【题型】选择题　【知识点】平面几何　【难度】medium
如图，在 \(\triangle ABC\) 中，\(AD \perp BC\)，点 \(D\) 为垂足，为了证明 \(\angle BAC = 90^\circ\)，以下添加的等积式中，正确的有（ ）
\ding{172} \(AD^2 = BD \cdot CD\) \ding{173} \(AB \cdot CD = AC \cdot AD\)•\ding{174} \(AC^2 = BC \cdot CD\) \ding{175} \(AB^2 = AC \cdot BD\)

A. 1个  B. 2个 C. 3个 D. 4个
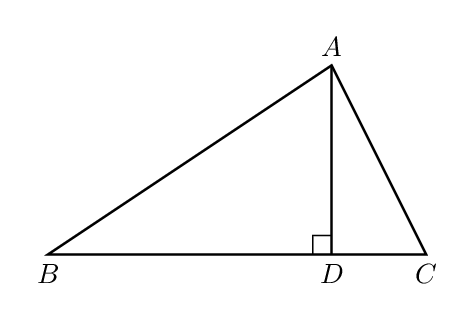
【解答】

【答案】\(\boldsymbol{C}\)
\vspace{1em}
【分析】
\ding{172} 由题意得出 \(\frac{AD}{BD} = \frac{CD}{AD}\)，证明 \(\triangle ADC \backsim \triangle BDA\)，可得出 \(\angle DAC = \angle ABD\)，则可证出结论；
\ding{173} 不能证明 \(\triangle ABC\) 与 \(\triangle ADC\) 相似，得出②不符合题意；
证出 \(\triangle ACD \backsim \triangle BCA\)，由相似三角形的性质得出 \(\angle ADC = \angle BAC = 90^\circ\)，可得出③符合题意；
根据 \(AB^2 = AC \cdot BD\) 不能证明 \(\triangle ABC\) 与 \(\triangle ABD\) 相似，则可得出结论。
\vspace{1em}
【详解】解：\ding{172}\(\because AD \perp BC\)，
\[
\therefore \angle ADC = \angle ADB = 90^\circ,
\]
\(\because AD^2 = BD \cdot CD\)，
\[
\therefore \frac{AD}{BD} = \frac{CD}{AD},
\]
\[
\therefore \triangle ADC \backsim \triangle BDA,
\]
\[
\therefore \angle DAC = \angle ABD,
\]
\[
\therefore \angle ABD + \angle BAD = \angle DAC + \angle BAD = 90^\circ,
\]
即 \(\angle BAC = 90^\circ\)，
故①符合题意；
\ding{173}\(\because AB \cdot CD = AC \cdot AD\)，
\[
\therefore \frac{AB}{AC} = \frac{AD}{CD},
\]
\(\because \angle ADB = \angle ADC = 90^\circ\)，
\[
\therefore \triangle ABD \backsim \triangle CAD,
\]
\[
\therefore \angle ABD = \angle CAD,
\]
\[
\therefore \angle BAD + \angle CAD = 90^\circ,
\]
\[
\therefore \angle BAC = 90^\circ,
\]
故②符合题意；
\ding{174}\(\because AC^2 = BC \cdot CD\)，
\[
\therefore \frac{AC}{BC} = \frac{CD}{AC},
\]
\(\because \angle ACD = \angle BCA\)，
\[
\therefore \triangle ACD \backsim \triangle BCA,
\]
\[
\therefore \angle ADC = \angle BAC = 90^\circ,
\]
故③符合题意；
\ding{175}由 \(AB^2 = AC \cdot BD\) 不能证明 \(\triangle ABC\) 与 \(\triangle ABD\) 相似，
故④不符合题意；
故选：\(C\)。
\vspace{1em}
【点睛】本题考查了直角三角形的判定与性质，相似三角形的判定与性质，熟练掌握相似三角形的判定与性质是解题的关键。